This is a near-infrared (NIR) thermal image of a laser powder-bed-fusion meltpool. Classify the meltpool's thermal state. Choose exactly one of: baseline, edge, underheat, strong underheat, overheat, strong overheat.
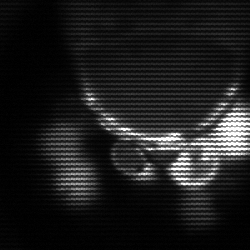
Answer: baseline